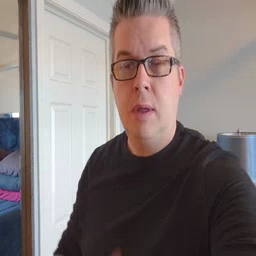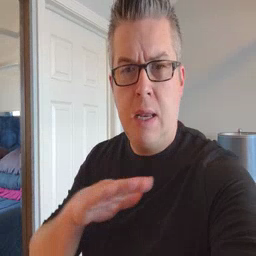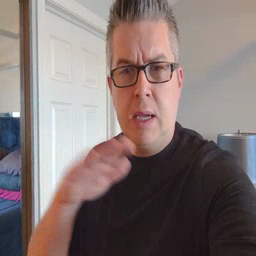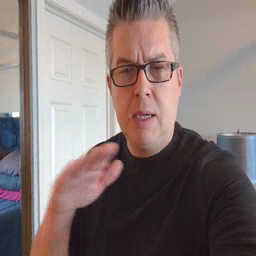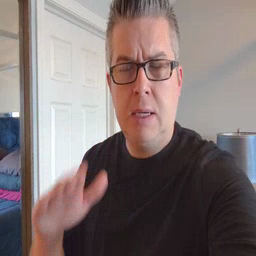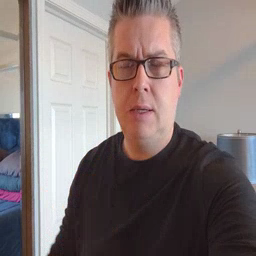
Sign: clean